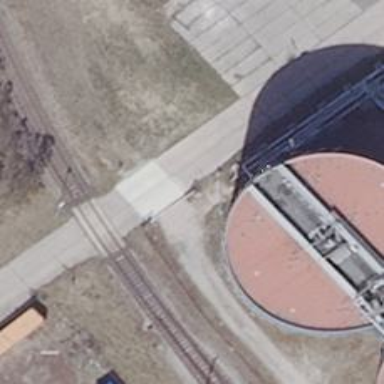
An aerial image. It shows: Storage tank that is man-made.